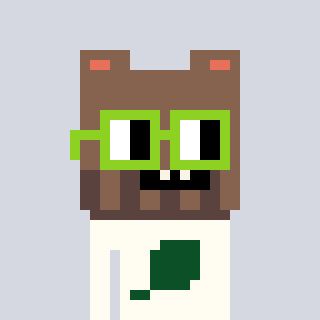
a pixel art character with square light green glasses, a bear-shaped head and a grayscale-colored body on a cool background